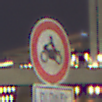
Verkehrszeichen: VerbotKraftraeder
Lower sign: ZeitangabenMitBeschraenkungAufWochentage3
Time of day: Night
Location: Outdoor (Urban)
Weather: PartlyCloudy
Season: NotSpecified
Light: Artificial